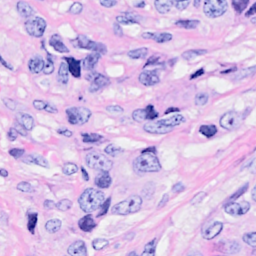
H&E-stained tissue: Breast